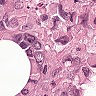
Metastatic tissue present: yes